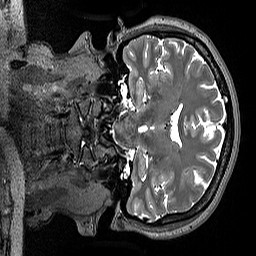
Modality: T2w
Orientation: coronal
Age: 44
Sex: female
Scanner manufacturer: siemens
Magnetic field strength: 3 T
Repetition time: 3.2 s
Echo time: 0.412 s